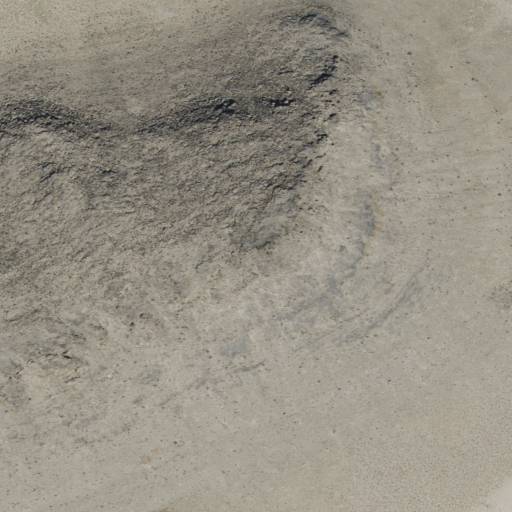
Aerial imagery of cliff(s) in Utah named Fifteenmile Point containing only shrub